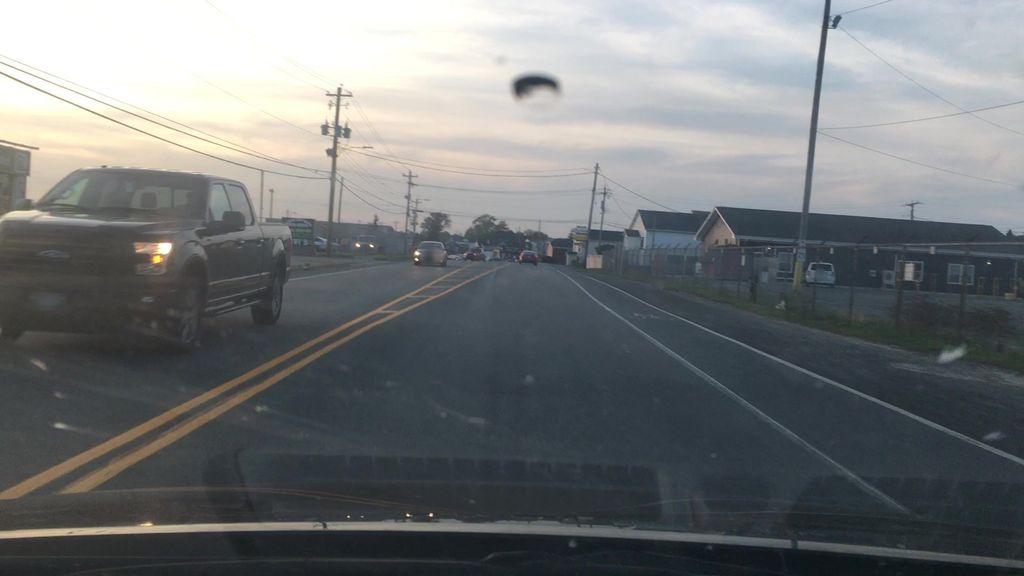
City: halifax